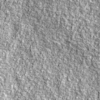
Label: not_dusty